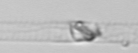
Label: Dactyliosolen_blavyanus